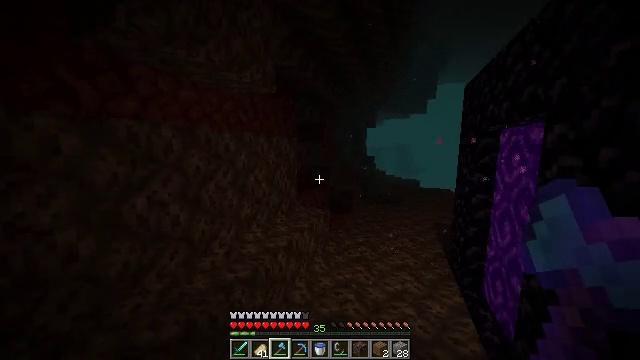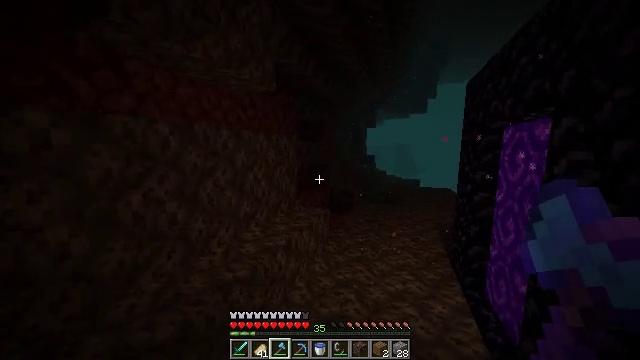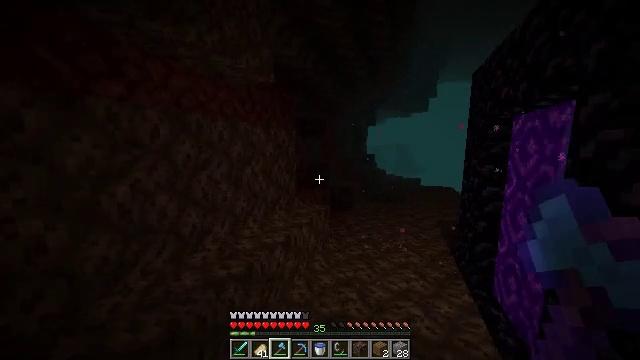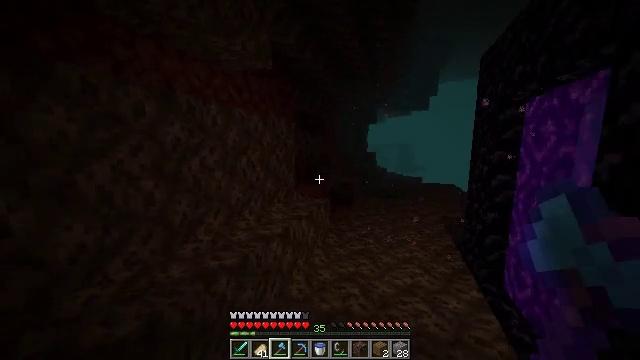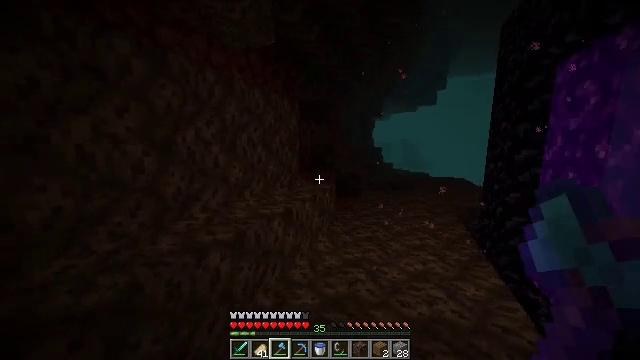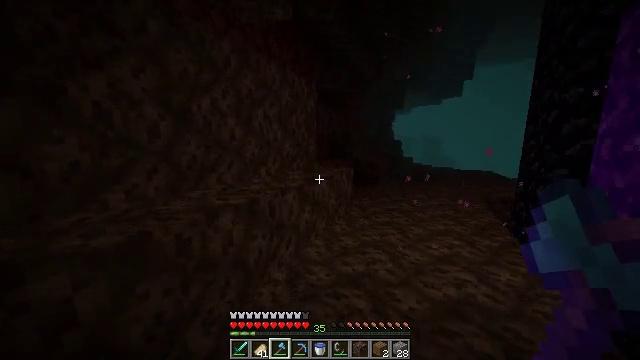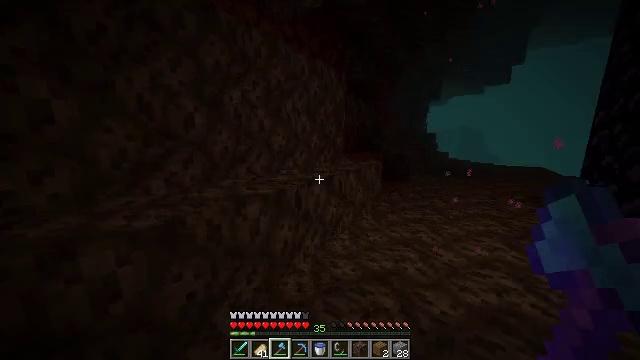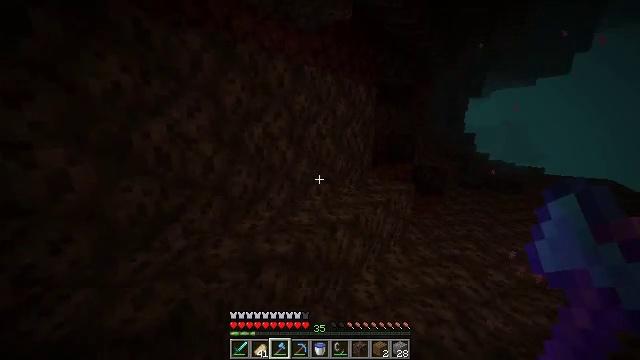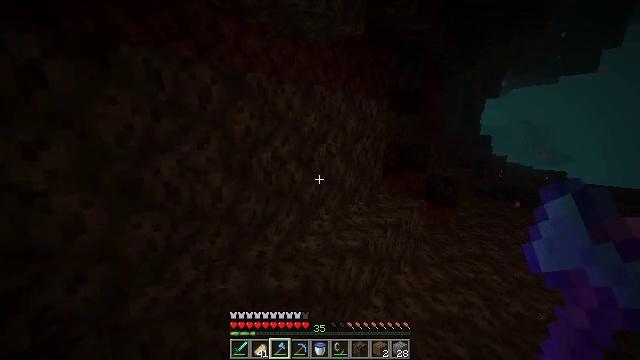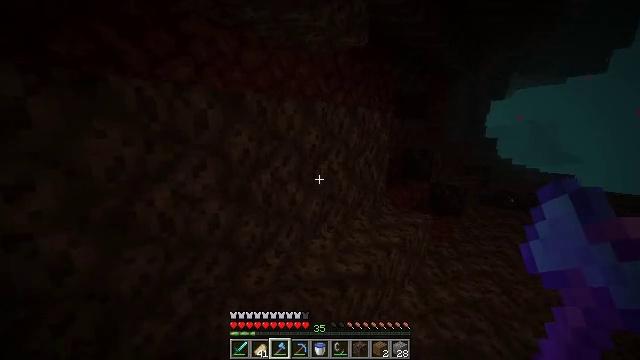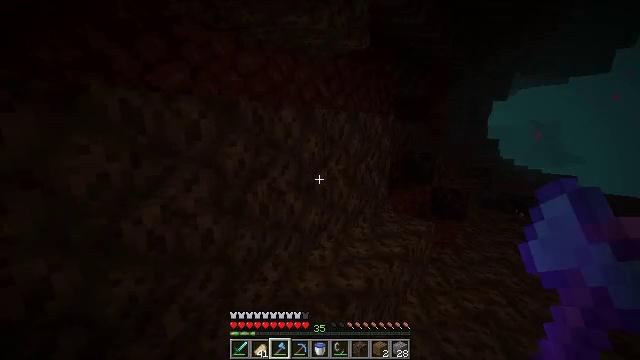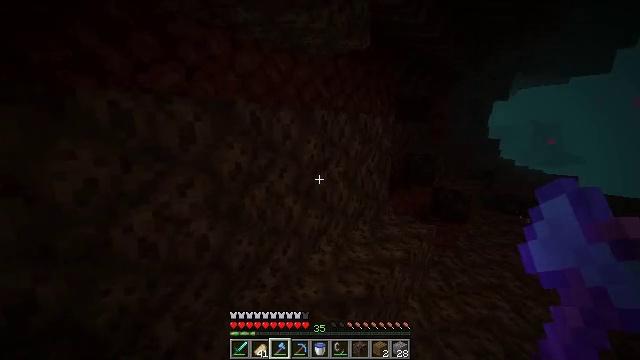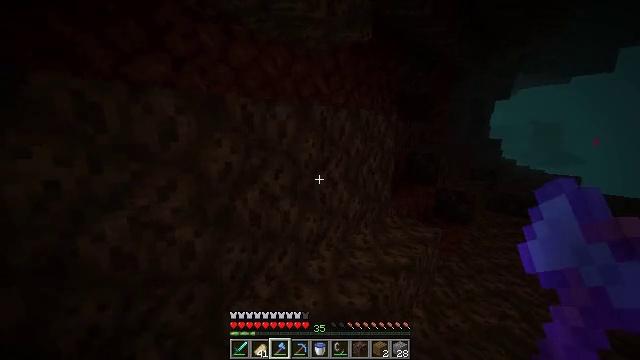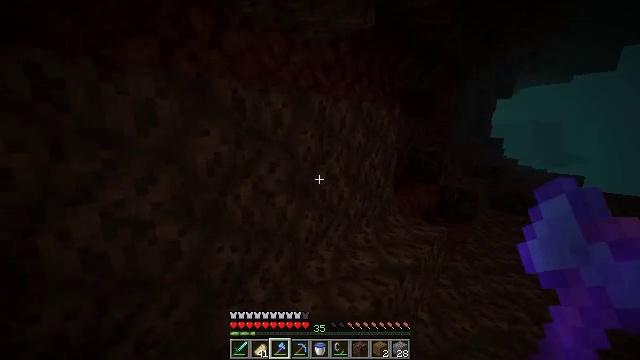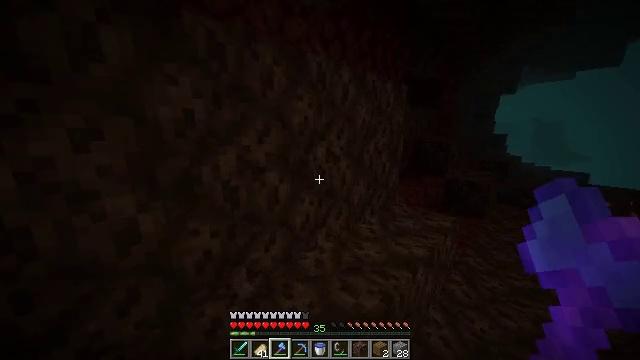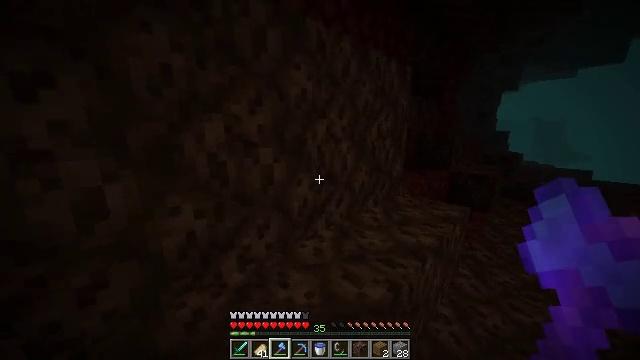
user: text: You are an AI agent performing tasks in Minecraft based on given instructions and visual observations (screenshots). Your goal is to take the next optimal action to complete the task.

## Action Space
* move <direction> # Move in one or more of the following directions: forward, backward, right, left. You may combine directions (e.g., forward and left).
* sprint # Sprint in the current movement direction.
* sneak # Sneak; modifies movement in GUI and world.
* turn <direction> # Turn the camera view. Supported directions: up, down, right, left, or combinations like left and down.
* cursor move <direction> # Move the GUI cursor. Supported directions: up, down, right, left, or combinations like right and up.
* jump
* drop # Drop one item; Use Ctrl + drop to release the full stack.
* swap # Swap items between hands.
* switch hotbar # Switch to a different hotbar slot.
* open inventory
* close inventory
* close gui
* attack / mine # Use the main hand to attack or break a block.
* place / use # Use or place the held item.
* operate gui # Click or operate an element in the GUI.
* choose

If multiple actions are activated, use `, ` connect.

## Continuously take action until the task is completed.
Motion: motion action
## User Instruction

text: Extract soul sand for building purposes.
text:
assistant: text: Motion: move forward, jump
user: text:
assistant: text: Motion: move forward, jump
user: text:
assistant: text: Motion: move forward, jump
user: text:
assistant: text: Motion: move forward, turn left, jump
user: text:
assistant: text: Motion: move forward, sprint, turn left, jump
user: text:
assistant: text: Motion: move forward, sprint, turn left and down, jump
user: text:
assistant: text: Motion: move forward, sprint, turn left and down, jump
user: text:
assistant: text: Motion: move forward, turn left, jump
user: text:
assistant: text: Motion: move forward, jump
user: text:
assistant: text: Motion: move forward, jump
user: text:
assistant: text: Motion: move forward, jump
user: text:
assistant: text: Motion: move forward, jump
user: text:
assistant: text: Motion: move forward, jump
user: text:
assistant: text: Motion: move forward, jump
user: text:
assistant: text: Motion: move forward, jump
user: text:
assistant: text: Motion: move forward, jump
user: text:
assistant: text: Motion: move forward, jump
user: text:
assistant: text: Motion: move forward, jump
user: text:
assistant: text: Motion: move forward, jump
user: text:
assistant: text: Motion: move forward, jump
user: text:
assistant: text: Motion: move forward, jump
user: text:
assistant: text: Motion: move forward, turn left, jump
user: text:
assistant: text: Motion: move forward, turn left, jump
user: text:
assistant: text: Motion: move forward, turn left
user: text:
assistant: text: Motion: move forward, turn left and up
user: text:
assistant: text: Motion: move forward, turn left and up
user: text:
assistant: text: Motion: move forward and move right, turn left
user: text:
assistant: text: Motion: move right, turn left
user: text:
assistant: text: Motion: move right, turn left
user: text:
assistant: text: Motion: turn left and up